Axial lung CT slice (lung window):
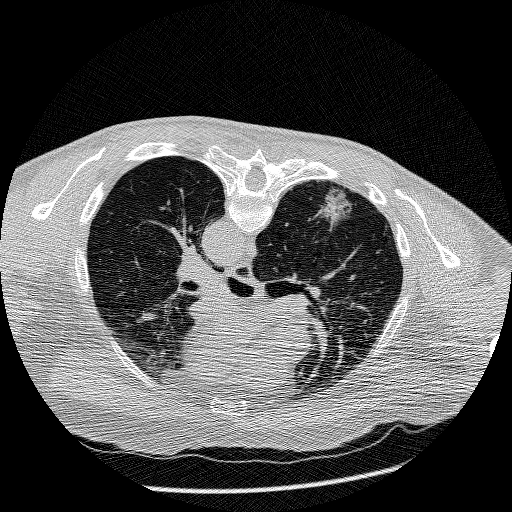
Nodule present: yes
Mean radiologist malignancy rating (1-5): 4.75